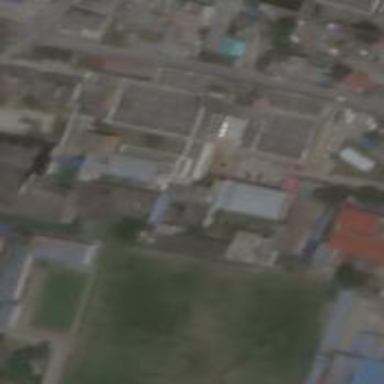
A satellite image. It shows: Hospital building.